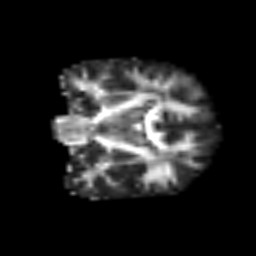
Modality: FA
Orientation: coronal
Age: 39
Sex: female
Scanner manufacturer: siemens
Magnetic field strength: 3 T
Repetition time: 3.2 s
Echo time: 0.081 s